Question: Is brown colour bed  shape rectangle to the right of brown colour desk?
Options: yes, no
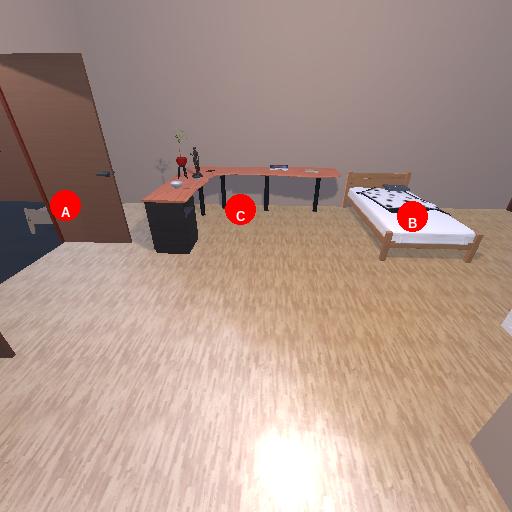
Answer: yes